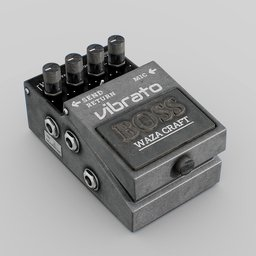
Label: electronics